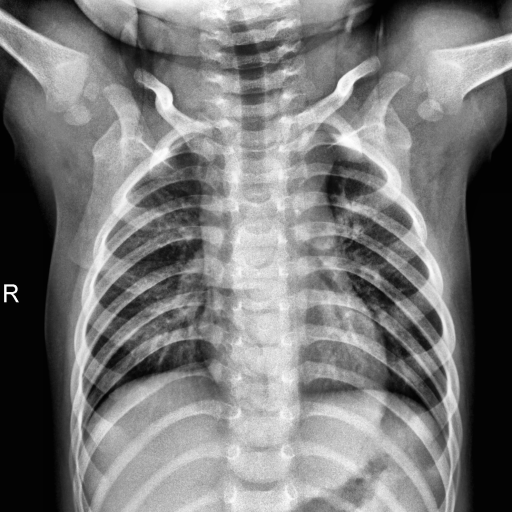
Finding: NORMAL